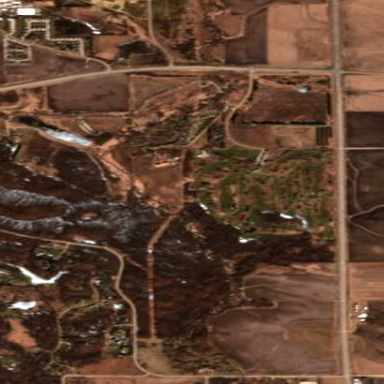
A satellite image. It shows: Golf course surrounded by greenery.